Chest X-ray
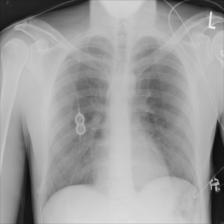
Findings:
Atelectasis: negative
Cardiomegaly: negative
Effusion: negative
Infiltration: negative
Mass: negative
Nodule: negative
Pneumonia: negative
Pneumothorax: negative
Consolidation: negative
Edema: negative
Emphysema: negative
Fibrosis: negative
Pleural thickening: negative
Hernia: negative